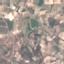
Land use / land cover: PermanentCrop